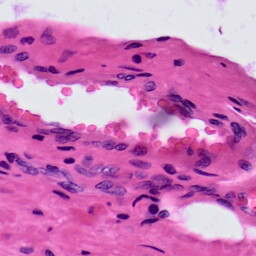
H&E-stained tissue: Prostate